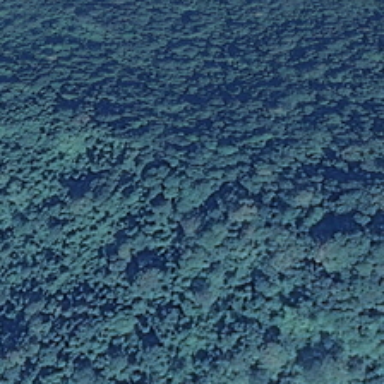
Many green trees are in a piece of forest .